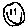
Label: smiley face